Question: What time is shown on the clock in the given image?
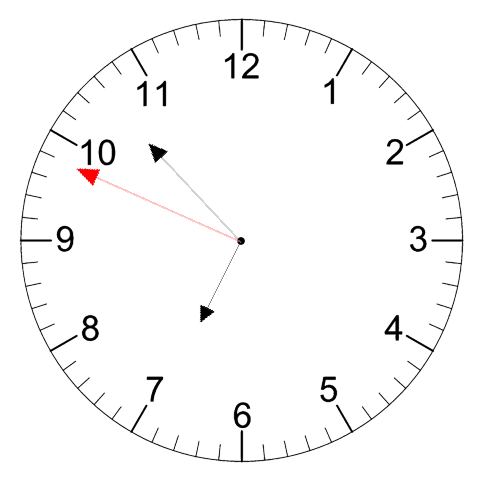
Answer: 06:52:49